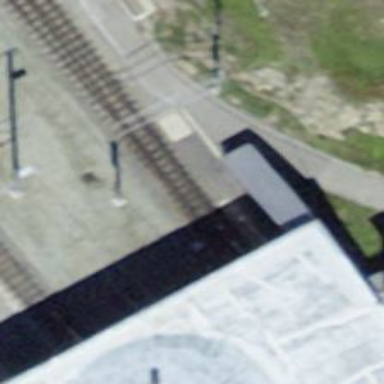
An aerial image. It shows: Railway switch.